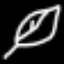
Label: leaf